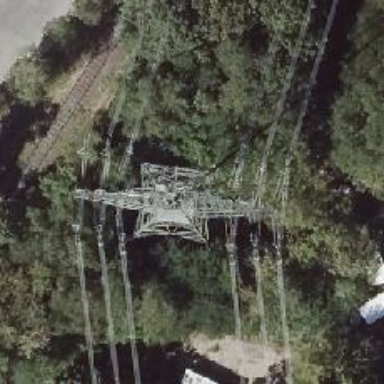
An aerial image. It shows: Towering power structure.